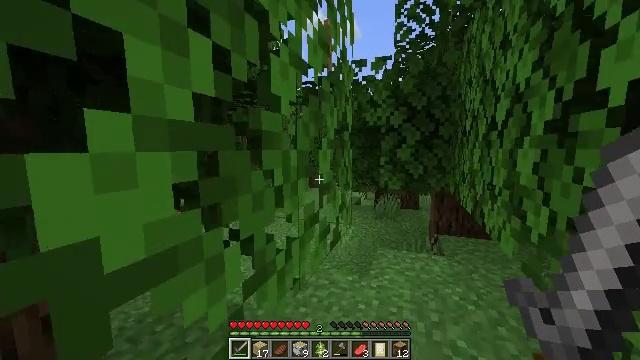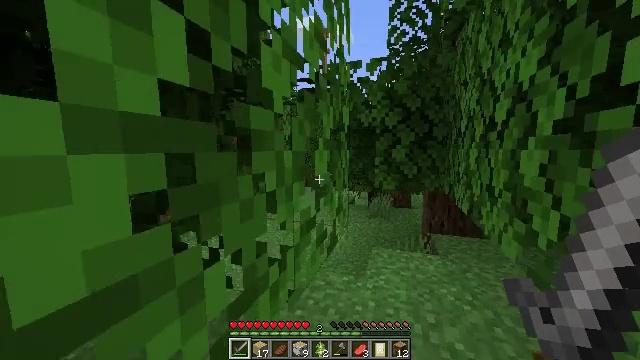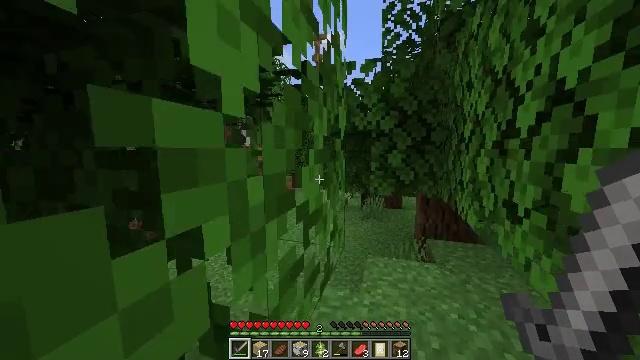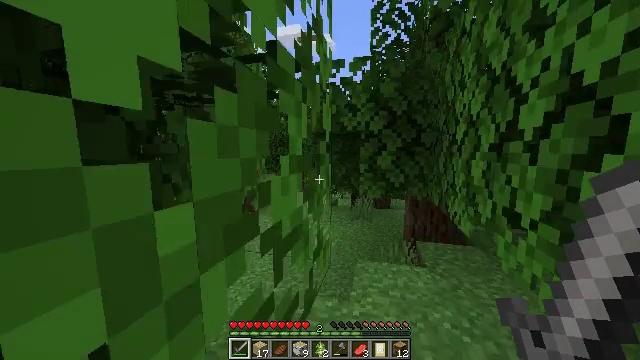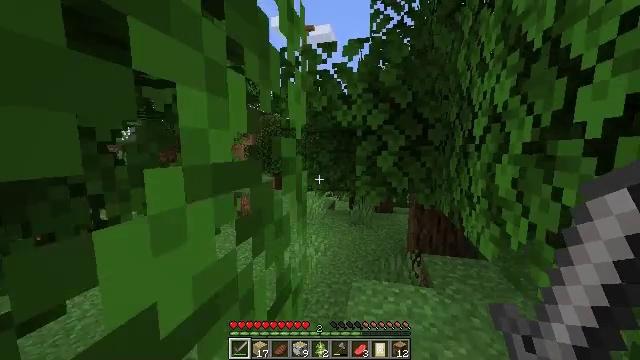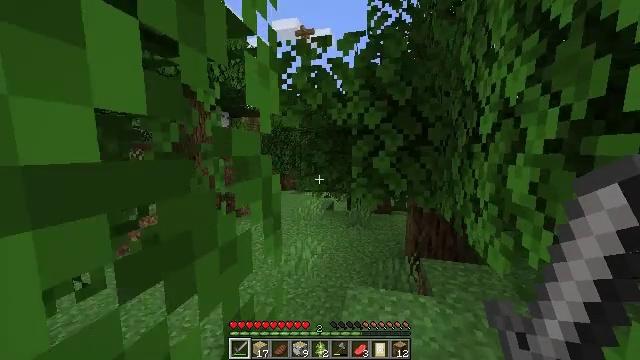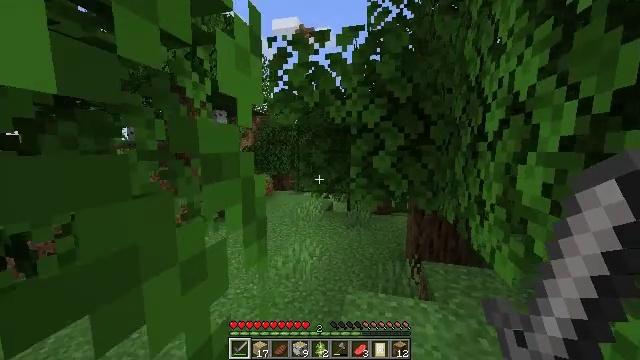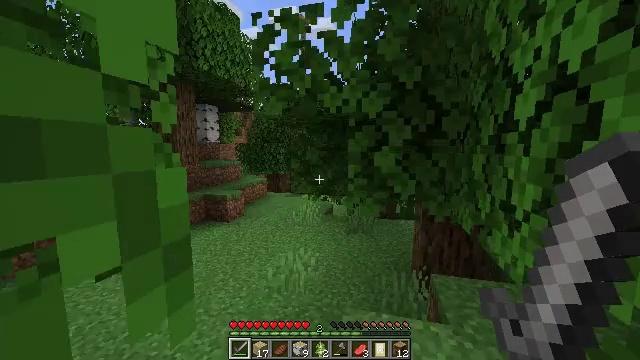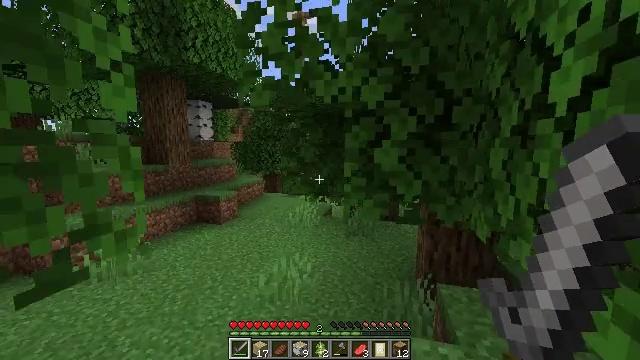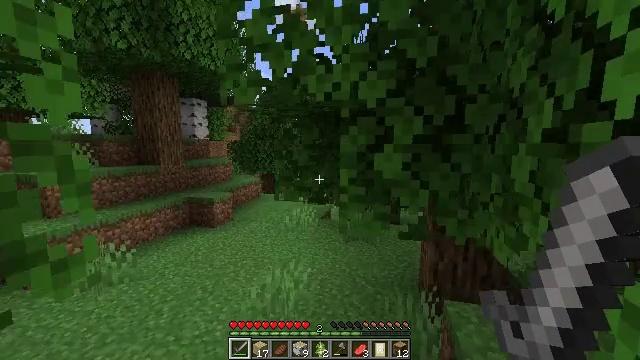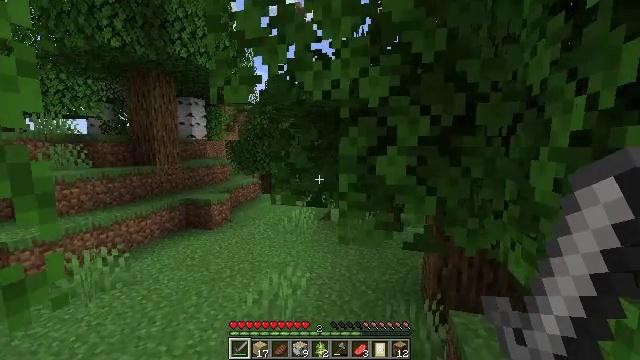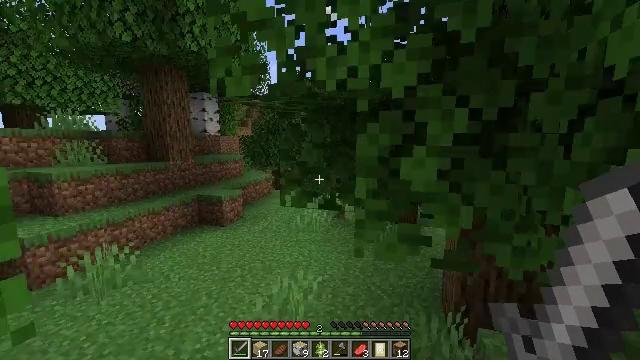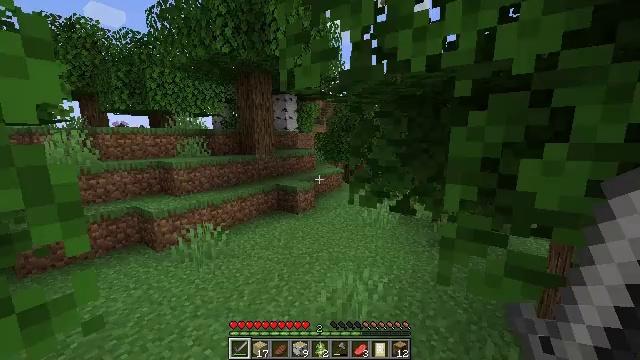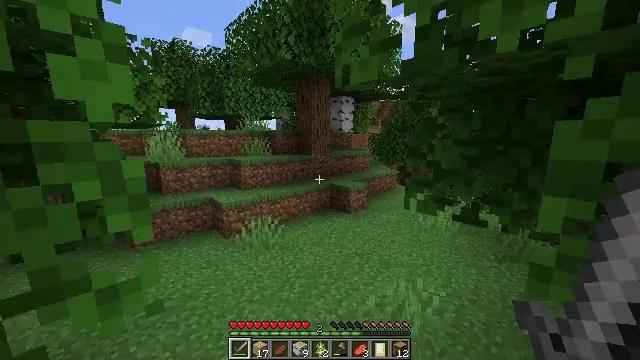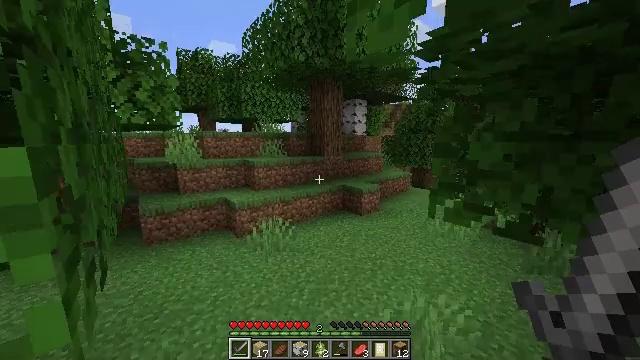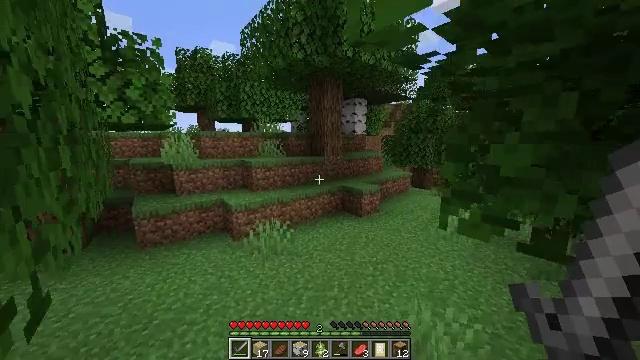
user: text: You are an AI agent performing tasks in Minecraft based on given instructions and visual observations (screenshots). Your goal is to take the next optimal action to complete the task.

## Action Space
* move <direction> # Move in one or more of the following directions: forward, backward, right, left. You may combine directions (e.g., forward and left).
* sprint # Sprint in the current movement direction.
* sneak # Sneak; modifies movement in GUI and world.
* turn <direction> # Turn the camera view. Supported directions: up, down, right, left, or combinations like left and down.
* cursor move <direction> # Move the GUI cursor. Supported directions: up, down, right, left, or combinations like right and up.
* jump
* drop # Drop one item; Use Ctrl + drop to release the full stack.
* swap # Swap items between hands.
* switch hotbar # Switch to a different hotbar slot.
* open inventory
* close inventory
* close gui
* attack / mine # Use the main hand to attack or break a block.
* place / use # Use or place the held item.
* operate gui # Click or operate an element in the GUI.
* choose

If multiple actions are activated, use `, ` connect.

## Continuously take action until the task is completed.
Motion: motion action
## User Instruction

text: Mine the white bed.
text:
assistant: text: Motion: move forward, sprint, turn right
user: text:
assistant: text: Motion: move forward, sprint, turn right
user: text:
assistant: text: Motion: move forward, sprint, turn right
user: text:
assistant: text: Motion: move forward, sprint
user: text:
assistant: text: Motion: move forward, sprint
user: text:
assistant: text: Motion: move forward, sprint
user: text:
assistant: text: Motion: move forward, sprint
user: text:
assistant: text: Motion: move forward, sprint
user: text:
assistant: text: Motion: move forward, sprint
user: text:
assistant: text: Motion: move forward, sprint
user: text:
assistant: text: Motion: move forward, sprint, turn left and down
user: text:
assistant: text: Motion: move forward, sprint, turn left and down
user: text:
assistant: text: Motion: move forward, sprint, turn left
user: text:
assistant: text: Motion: move forward, sprint, turn left
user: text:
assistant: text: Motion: move forward, sprint
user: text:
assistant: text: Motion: move forward, sprint
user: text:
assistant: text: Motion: move forward, sprint
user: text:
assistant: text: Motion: move forward, sprint
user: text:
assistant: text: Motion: move forward, sprint
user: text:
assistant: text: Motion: move forward, sprint
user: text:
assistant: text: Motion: move forward, sprint
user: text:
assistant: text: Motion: move forward, sprint
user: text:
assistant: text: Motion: move forward, sprint, turn right
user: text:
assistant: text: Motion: move forward, sprint, turn right
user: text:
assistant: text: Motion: move forward, sprint, turn right
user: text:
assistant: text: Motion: move forward, sprint, turn right
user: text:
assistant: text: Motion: move forward, sprint, turn right
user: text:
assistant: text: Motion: move forward, sprint, turn right
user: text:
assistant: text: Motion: move forward, sprint
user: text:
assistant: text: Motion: move forward, sprint, turn right